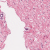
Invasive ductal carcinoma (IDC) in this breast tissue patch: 0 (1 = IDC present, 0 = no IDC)